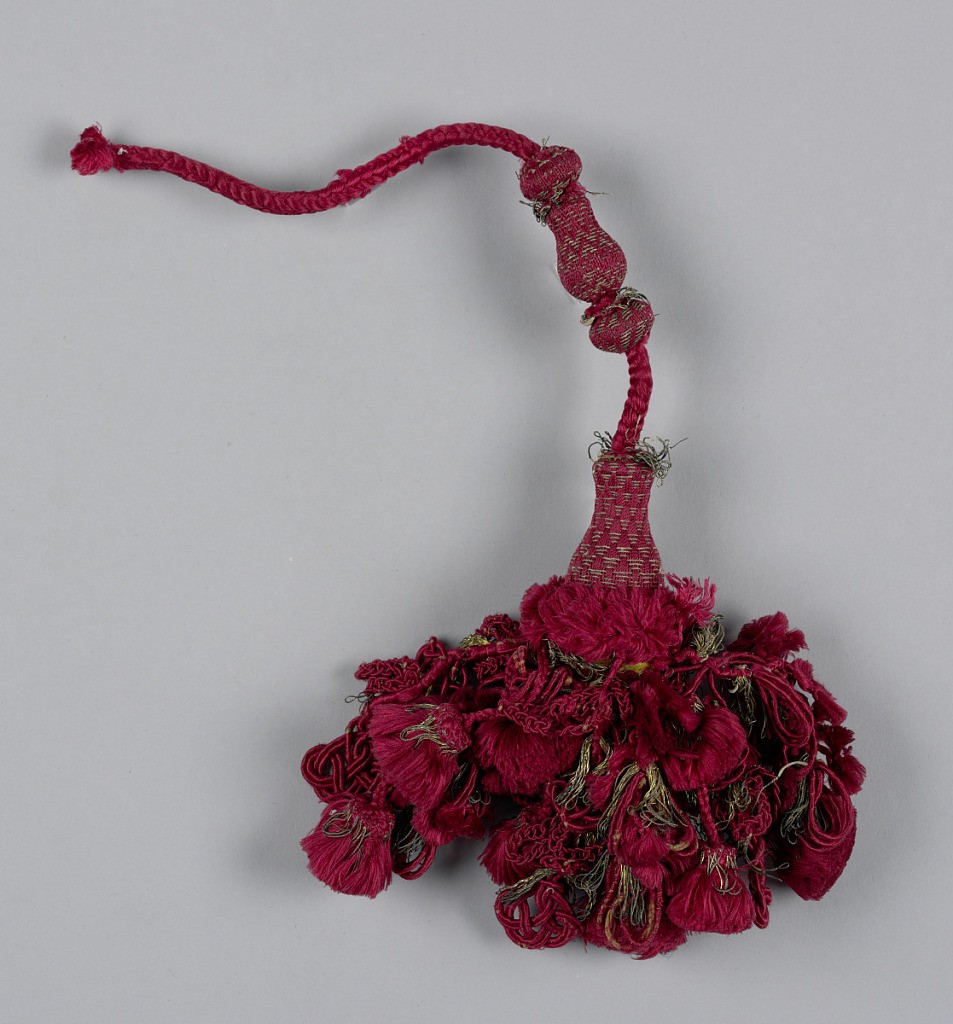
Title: Tassel
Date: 18th century
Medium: silk, metal thread, wooden core, linen
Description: Skirt of strings of silk with tassels and ornaments of red silk and silver thread. Collar of red silk, head of two balls, and two vase-shaped parts covered with red silk and metal thread in a triangular design and strung on a red silk cord.